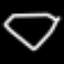
Label: diamond